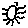
Label: sun